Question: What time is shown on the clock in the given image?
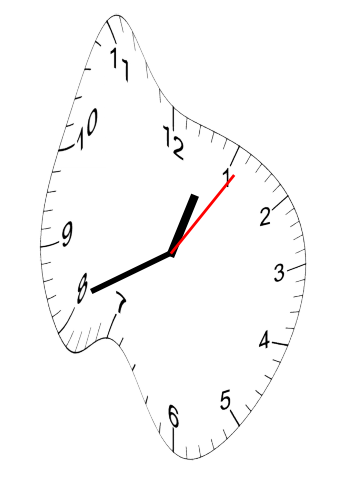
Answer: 12:41:06